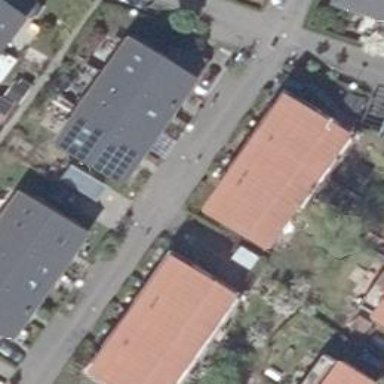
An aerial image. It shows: Terrace building with gabled roof.